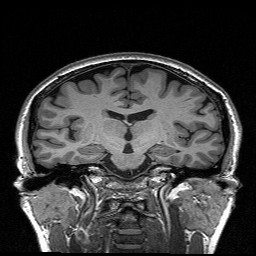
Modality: T1w
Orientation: sagittal
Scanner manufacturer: siemens
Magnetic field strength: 3 T